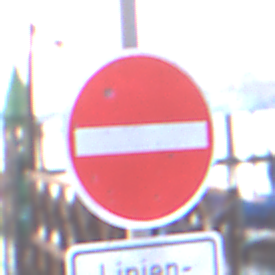
Verkehrszeichen: VerbotDerEinfahrt
Zusatzzeichen unten: BesondereFahrzeugeUndTransportgueter2
Umgebung: Outdoor, Urban
Tageszeit: SunriseSunset
Wetter: Clear
Licht: Natural
Jahreszeit: NotSpecified
Kontrast: MediumContrast